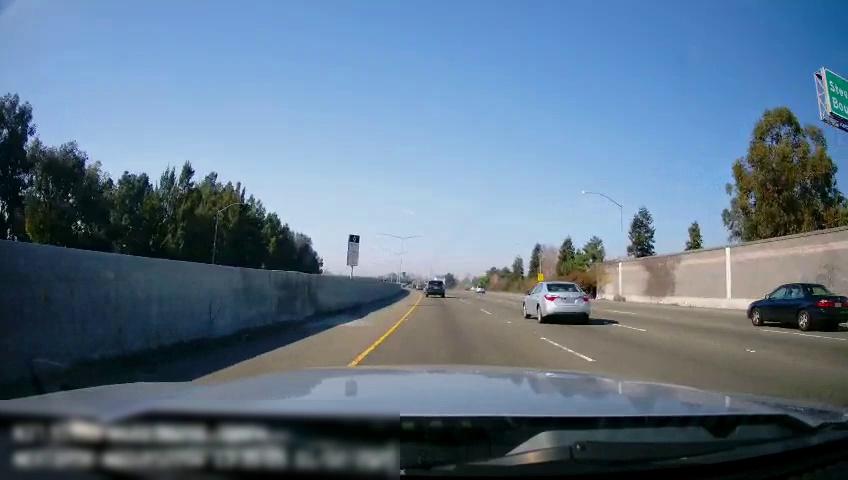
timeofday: Day
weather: Sunny
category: Drivable Space
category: Vehicles | Car
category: Vehicles | Car
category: Vehicles | SUV
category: Lanes | Current Lane
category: Lanes | Current Lane
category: Lanes | Alternate Lane
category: Lanes | Alternate Lane
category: Traffic | Signs
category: Traffic | Signs